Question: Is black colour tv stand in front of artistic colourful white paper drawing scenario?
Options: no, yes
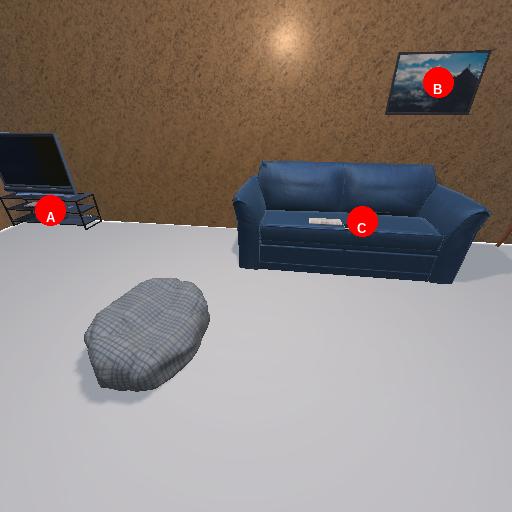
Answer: no